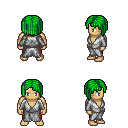
a pixel art fantasy rpg character, male body template, human, tanned skin, white robe, red pants, green pageboy hairstyle, four views (front, back, left, right), 2x2 character sprite sheet, small pixel art, hard edges, no anti-aliasing